Field crop: tomato
Growth stage: 2
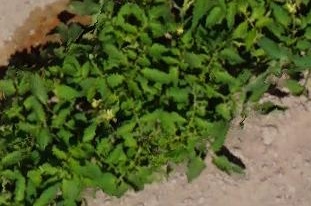
Species: tomato